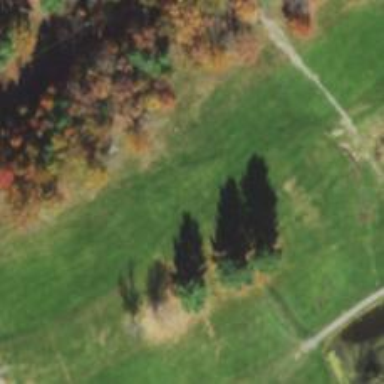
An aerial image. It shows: Golf hole.